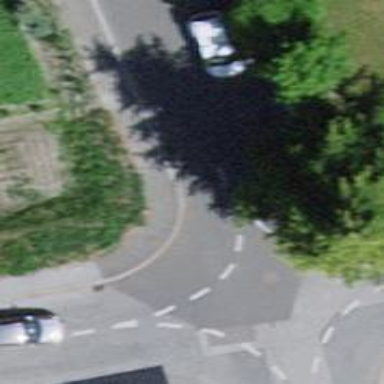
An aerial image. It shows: Sidewalk along the footway.